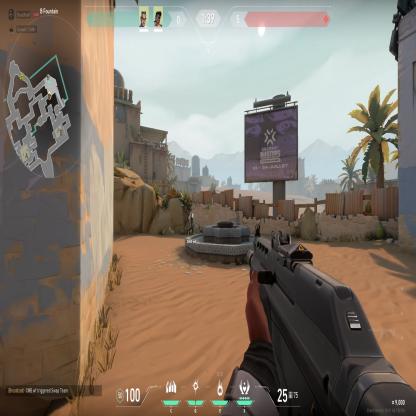
Label: teammate